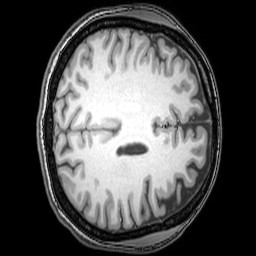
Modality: T1w
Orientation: axial
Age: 22
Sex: female
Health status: healthy
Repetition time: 0.081 s
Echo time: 0.037 s